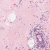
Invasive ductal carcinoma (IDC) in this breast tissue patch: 0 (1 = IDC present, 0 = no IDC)